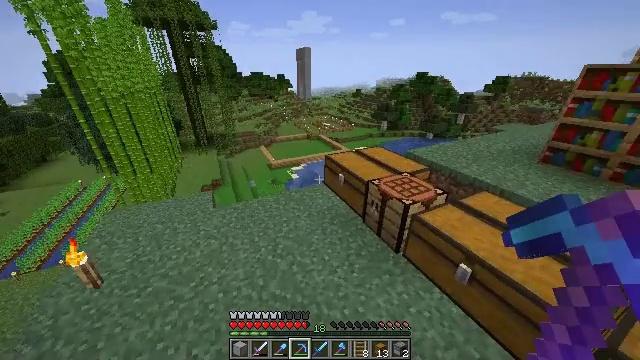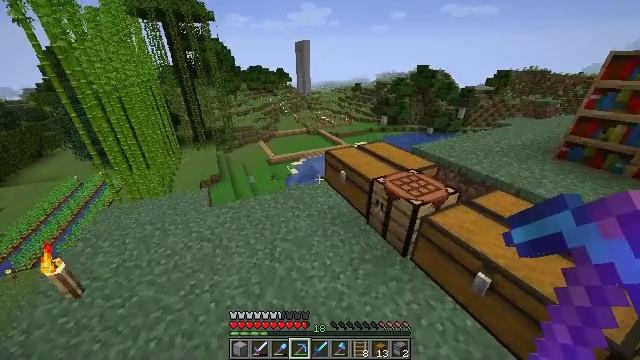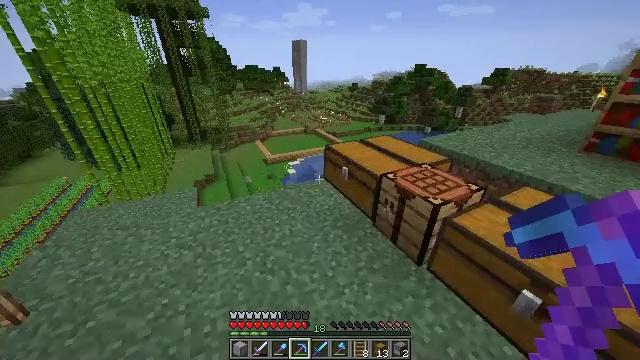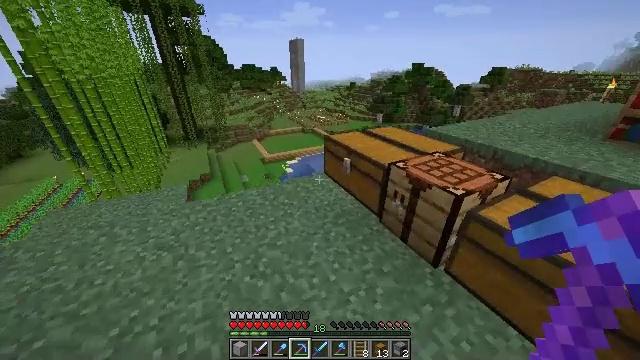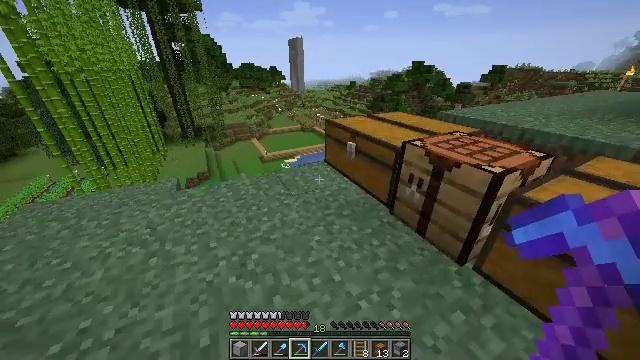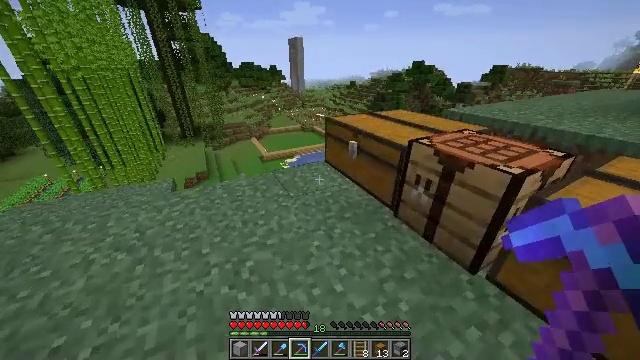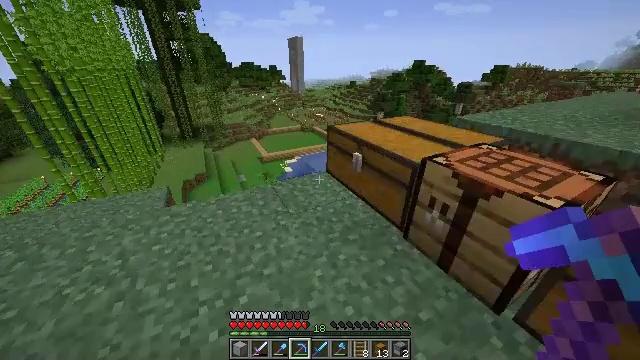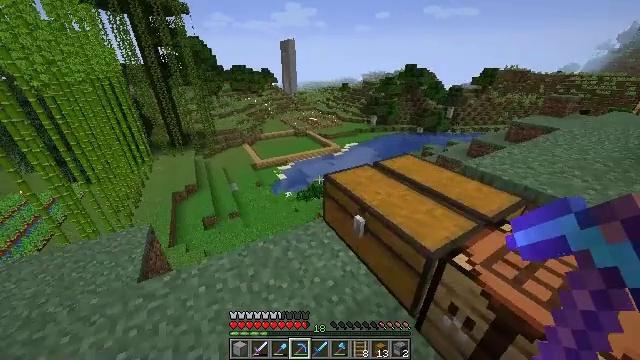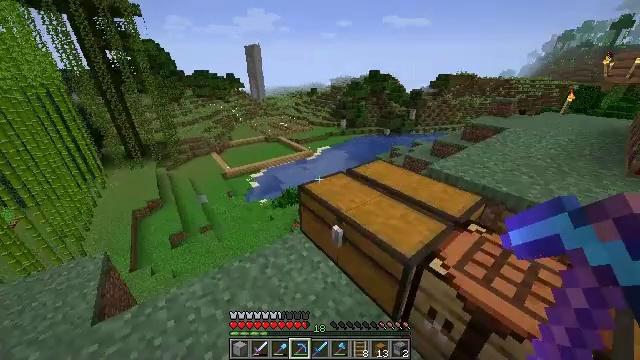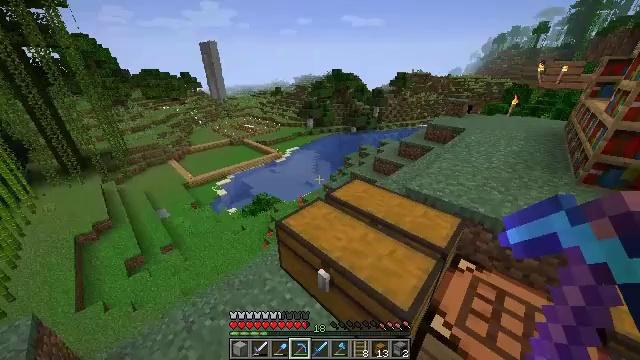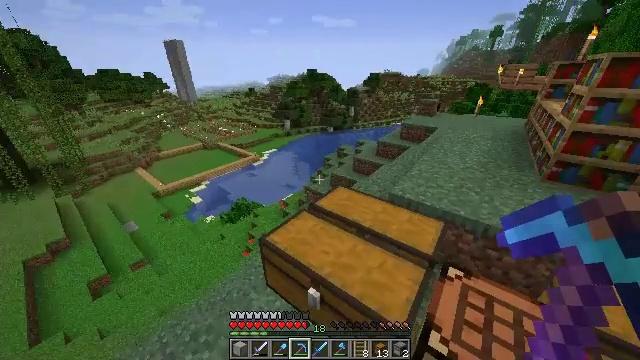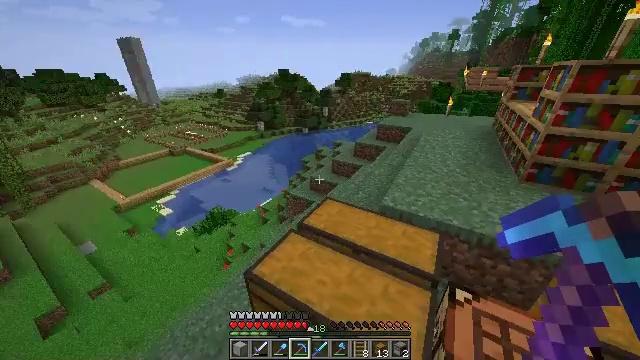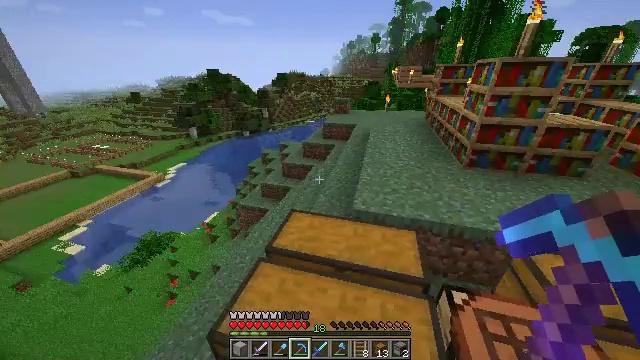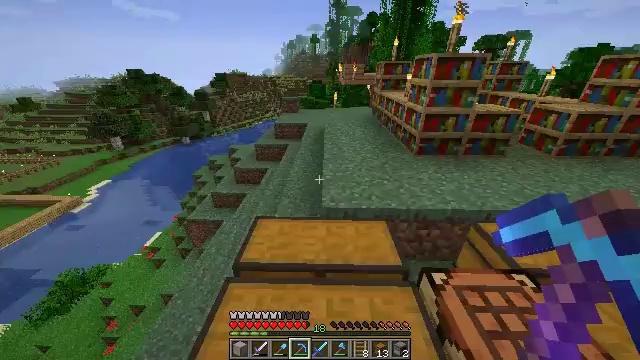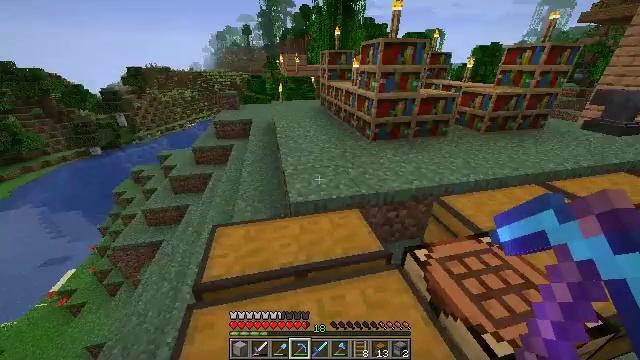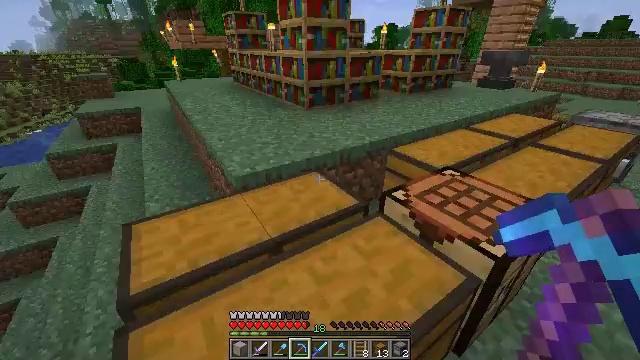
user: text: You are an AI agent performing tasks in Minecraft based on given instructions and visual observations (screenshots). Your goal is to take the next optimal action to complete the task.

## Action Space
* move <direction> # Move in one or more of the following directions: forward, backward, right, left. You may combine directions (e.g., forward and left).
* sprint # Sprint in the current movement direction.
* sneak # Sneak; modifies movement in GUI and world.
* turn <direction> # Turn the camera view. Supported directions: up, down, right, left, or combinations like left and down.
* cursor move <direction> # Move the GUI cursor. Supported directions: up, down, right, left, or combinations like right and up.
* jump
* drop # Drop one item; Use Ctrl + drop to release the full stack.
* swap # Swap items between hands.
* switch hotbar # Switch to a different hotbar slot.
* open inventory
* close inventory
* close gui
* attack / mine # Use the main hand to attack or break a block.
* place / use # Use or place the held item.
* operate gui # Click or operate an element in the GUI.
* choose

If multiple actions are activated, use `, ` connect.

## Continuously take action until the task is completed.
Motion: motion action
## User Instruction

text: Mine the smooth stone.
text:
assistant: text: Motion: move forward, turn down, jump
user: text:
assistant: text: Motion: move forward, jump
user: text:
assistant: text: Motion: move forward, jump
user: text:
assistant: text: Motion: move forward, jump
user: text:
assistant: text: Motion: move forward, jump
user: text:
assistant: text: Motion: move forward, jump
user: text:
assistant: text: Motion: move forward, sprint, turn right, jump
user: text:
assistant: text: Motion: move forward, sprint, turn right and up, jump
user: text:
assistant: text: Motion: move forward, sprint, turn right, jump
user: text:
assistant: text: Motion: move forward, sprint, turn right, jump
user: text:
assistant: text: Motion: move forward, turn right, jump
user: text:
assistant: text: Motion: move forward, turn right, jump
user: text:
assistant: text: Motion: turn right
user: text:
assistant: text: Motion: turn right
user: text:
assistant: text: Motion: turn right and down
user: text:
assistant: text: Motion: turn right
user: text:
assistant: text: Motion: turn right
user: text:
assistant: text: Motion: turn right and up
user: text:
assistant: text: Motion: turn right and up
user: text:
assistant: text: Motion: turn left and up
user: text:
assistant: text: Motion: turn right
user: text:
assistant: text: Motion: no_op
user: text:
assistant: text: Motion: no_op
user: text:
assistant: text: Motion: move forward, turn left
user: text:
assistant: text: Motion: move forward, turn left, jump
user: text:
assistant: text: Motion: move forward, turn left, jump
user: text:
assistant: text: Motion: move forward, turn left, jump
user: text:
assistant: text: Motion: move forward, turn left, jump
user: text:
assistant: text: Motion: move forward, jump
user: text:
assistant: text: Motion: move forward, turn right